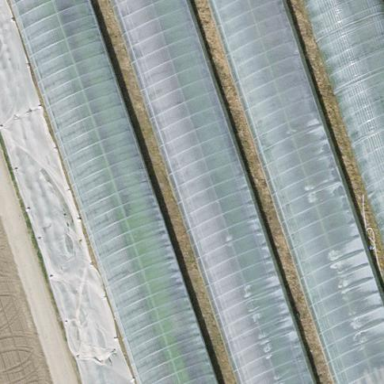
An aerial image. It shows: Greenhouse.